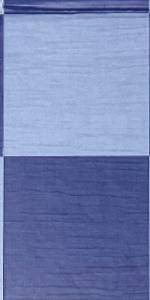
Label: Empty